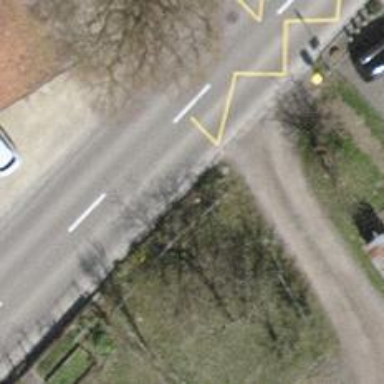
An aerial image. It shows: Platform for public transport is situated by the road.